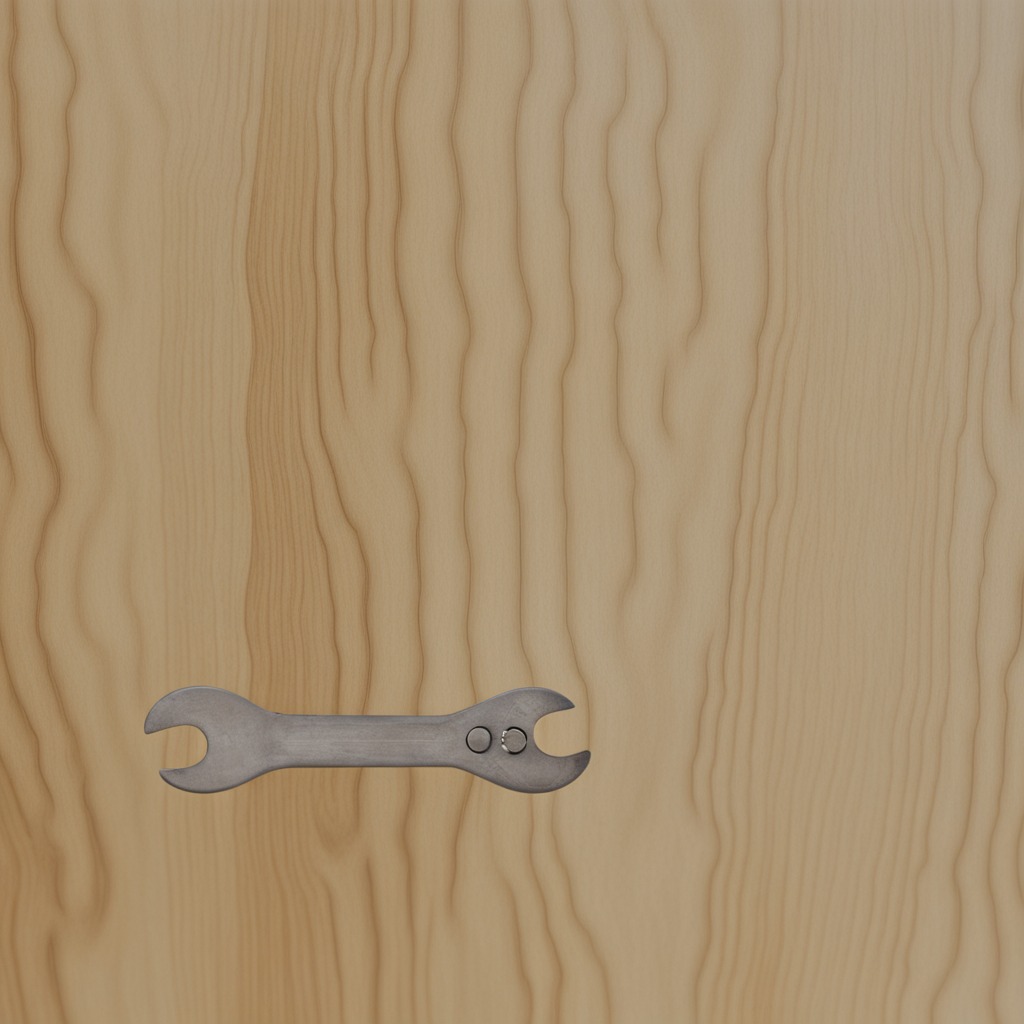
An wrench lying on the plywood surface in a paint workshop lit by afternoon window light.